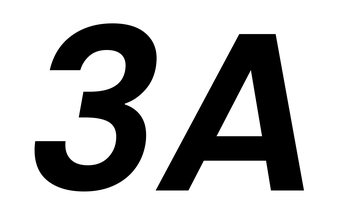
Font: Poppins-SemiBoldItalic